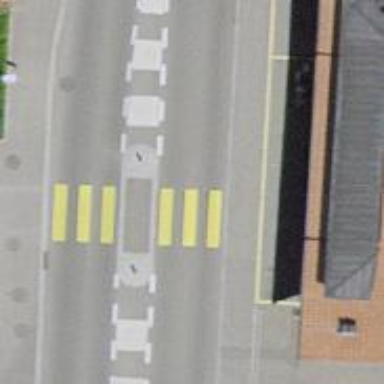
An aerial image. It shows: Uncontrolled crossing with central island on the road.